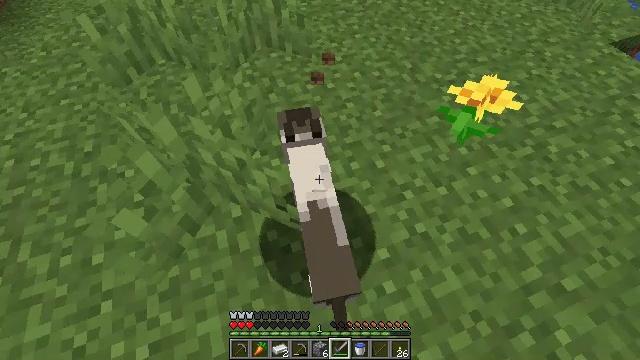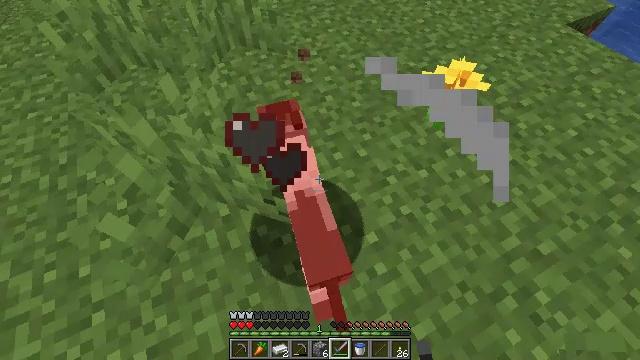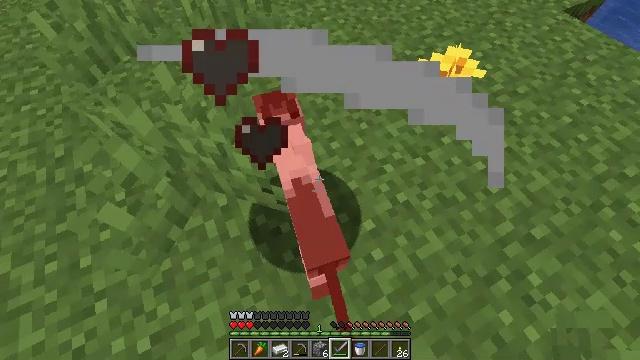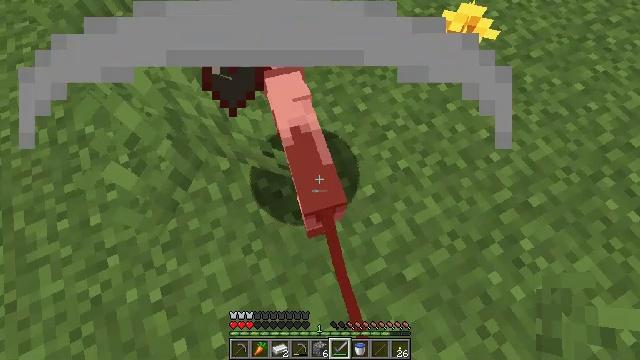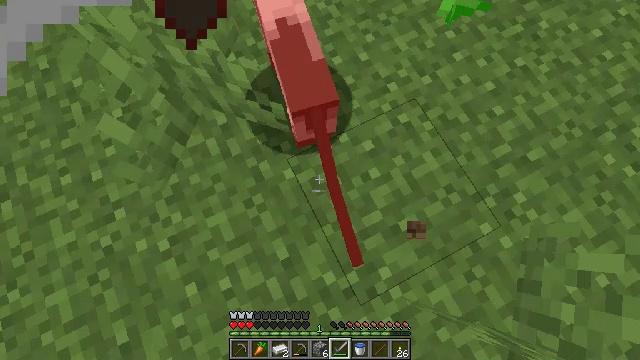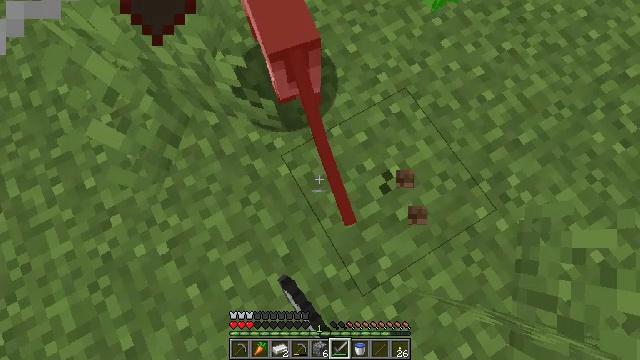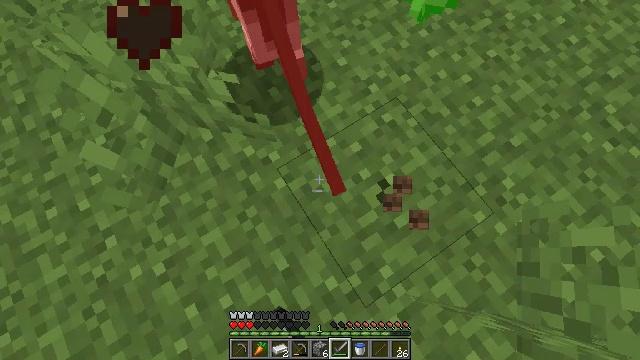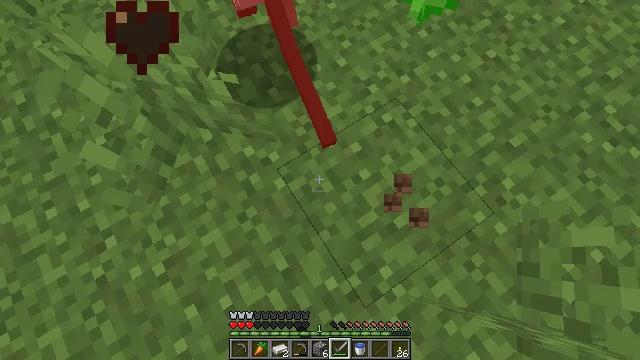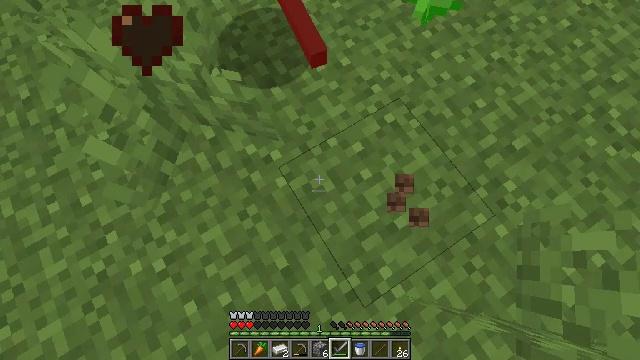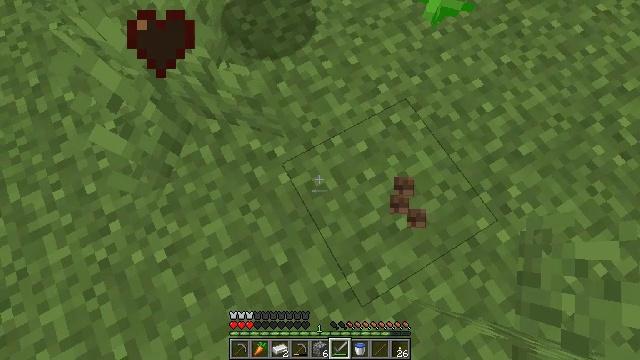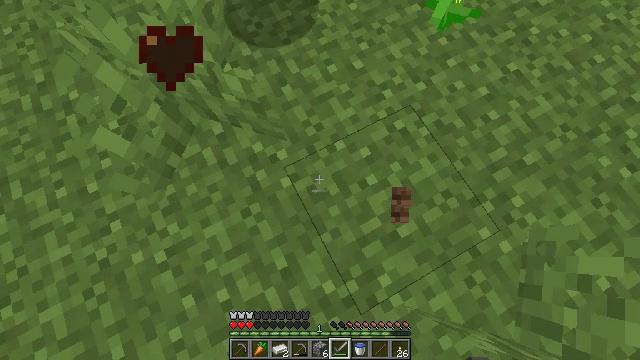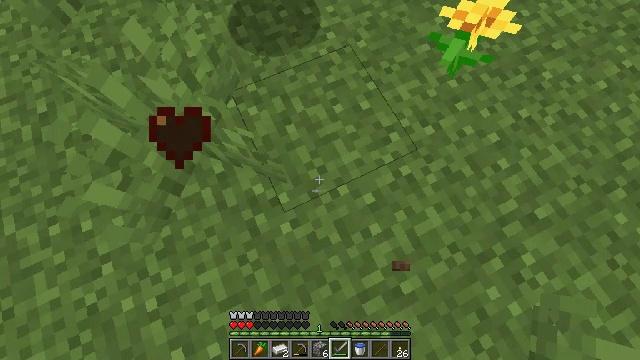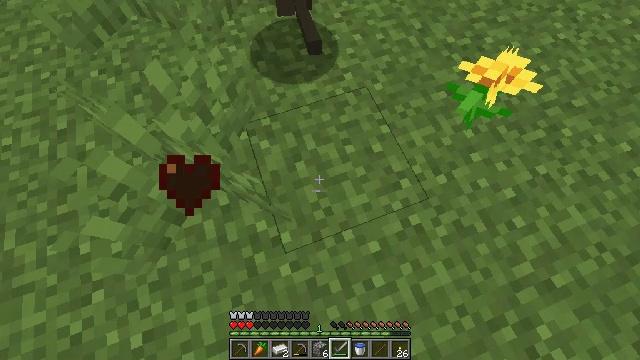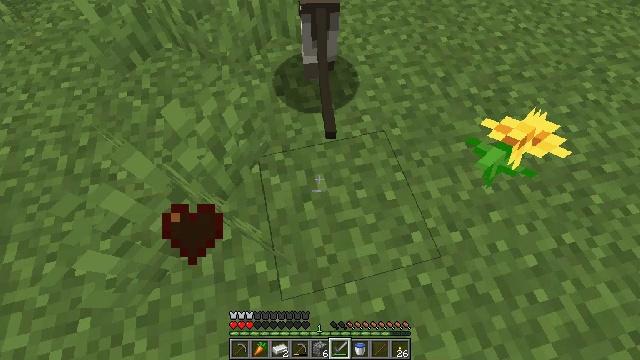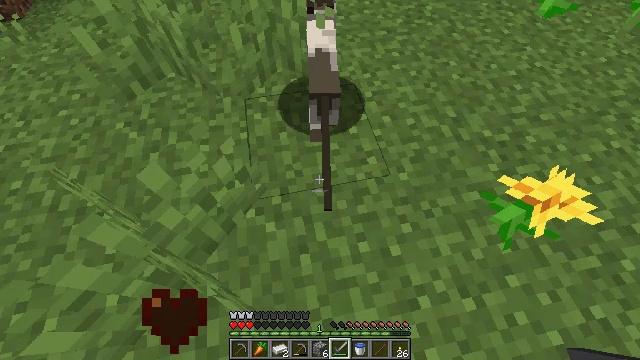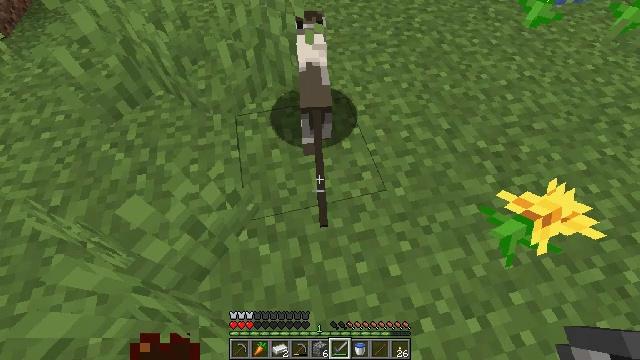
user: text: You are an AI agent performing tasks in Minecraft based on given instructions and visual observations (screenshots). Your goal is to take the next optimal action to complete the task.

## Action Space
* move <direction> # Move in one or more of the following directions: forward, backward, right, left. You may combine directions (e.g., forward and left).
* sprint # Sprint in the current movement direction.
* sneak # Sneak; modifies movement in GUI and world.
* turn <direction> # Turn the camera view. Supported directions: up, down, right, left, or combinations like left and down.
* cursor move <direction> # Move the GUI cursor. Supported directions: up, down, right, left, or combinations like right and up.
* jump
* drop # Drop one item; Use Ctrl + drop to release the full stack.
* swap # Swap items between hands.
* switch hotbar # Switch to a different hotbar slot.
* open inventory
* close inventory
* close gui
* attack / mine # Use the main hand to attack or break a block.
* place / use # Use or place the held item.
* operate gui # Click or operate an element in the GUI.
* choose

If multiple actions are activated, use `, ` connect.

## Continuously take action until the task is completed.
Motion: motion action
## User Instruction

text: Combat the cat.
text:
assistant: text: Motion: turn right, attack / mine
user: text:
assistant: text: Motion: turn down, attack / mine
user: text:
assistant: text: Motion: turn left and down
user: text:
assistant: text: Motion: turn down, attack / mine
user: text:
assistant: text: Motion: turn right, attack / mine
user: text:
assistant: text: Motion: turn right and up, attack / mine
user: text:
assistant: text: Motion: no_op
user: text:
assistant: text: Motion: turn left
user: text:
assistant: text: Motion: turn left
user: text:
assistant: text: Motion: move forward, turn left
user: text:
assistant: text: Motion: move forward, turn left and up
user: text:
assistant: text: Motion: move forward, turn left and up
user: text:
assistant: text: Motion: move forward, turn left and up
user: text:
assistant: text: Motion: move forward, turn left and up
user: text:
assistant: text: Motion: move forward, turn right and up
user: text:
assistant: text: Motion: move forward, turn right and up
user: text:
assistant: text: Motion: turn up
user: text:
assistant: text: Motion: turn up
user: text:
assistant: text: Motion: move forward, turn left and up
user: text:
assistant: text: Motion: move forward
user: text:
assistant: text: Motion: move forward, turn left
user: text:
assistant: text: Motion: turn left and down
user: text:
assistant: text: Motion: turn left, attack / mine
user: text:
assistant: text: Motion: attack / mine
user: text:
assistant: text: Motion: turn right, attack / mine
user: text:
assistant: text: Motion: turn right, attack / mine
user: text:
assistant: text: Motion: no_op
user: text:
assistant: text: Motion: no_op